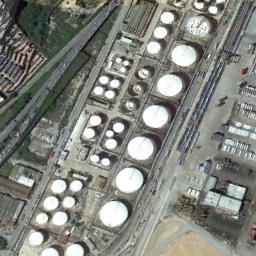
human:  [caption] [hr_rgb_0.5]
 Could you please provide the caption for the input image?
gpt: There are big and small white storage tanks on the bare land .

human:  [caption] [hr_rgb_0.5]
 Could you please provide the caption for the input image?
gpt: There are three white storage tanks and three silver storage tanks .

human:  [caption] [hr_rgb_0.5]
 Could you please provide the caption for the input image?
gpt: There are many neatly arranged storage tanks and many pipelines in the factory .

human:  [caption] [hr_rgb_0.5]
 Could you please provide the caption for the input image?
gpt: There are many buildings of different shapes beside the storage tanks .

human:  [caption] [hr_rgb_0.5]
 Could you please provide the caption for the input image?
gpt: There are many white storage tanks of different sizes .